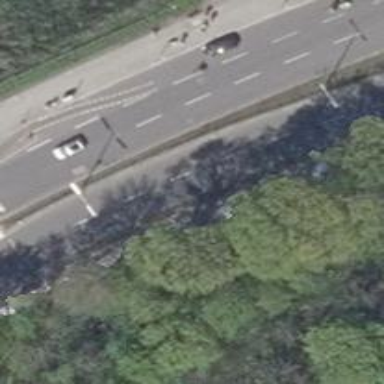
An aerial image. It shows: Secondary road with asphalt surface and cycle track on the right side.